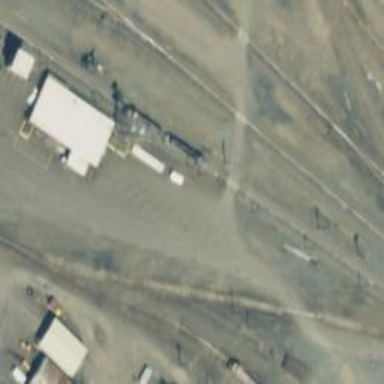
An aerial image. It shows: Railway level crossing.